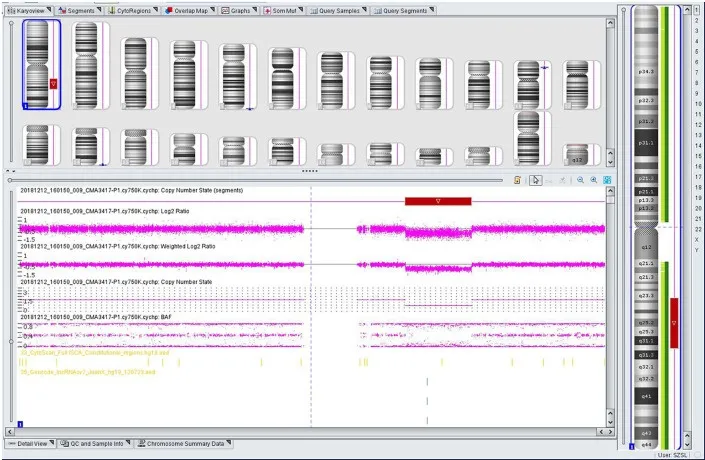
Single nucleotide polymorphism (SNP) array results of the fetus: the red rectangle showed the deletion region of 1q23.3q31.2.
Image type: electrography (ekg)